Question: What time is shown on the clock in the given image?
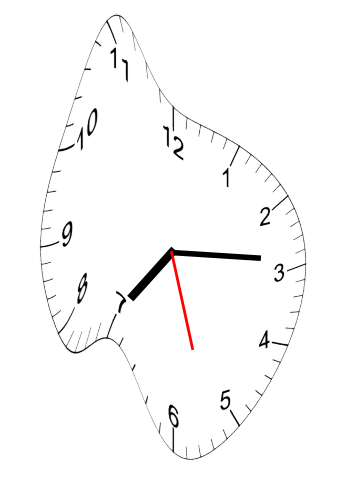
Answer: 07:14:27